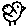
Label: bird